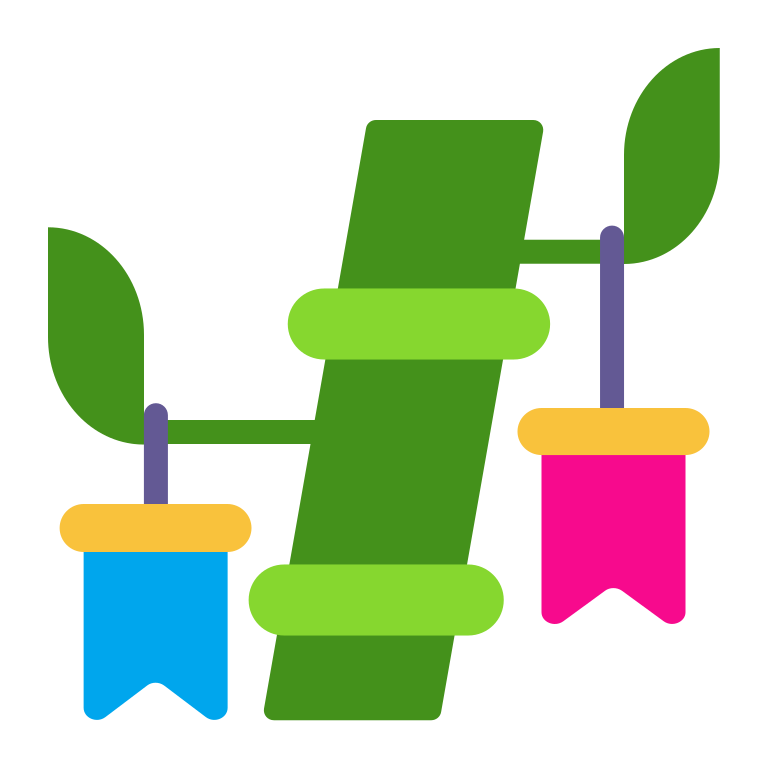
tanabata tree flat